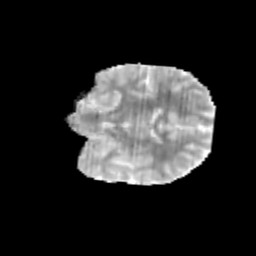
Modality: MD
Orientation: coronal
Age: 9
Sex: male
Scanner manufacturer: siemens
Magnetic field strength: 3 T
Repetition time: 3.8 s
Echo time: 0.07 s